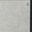
Piece: xx